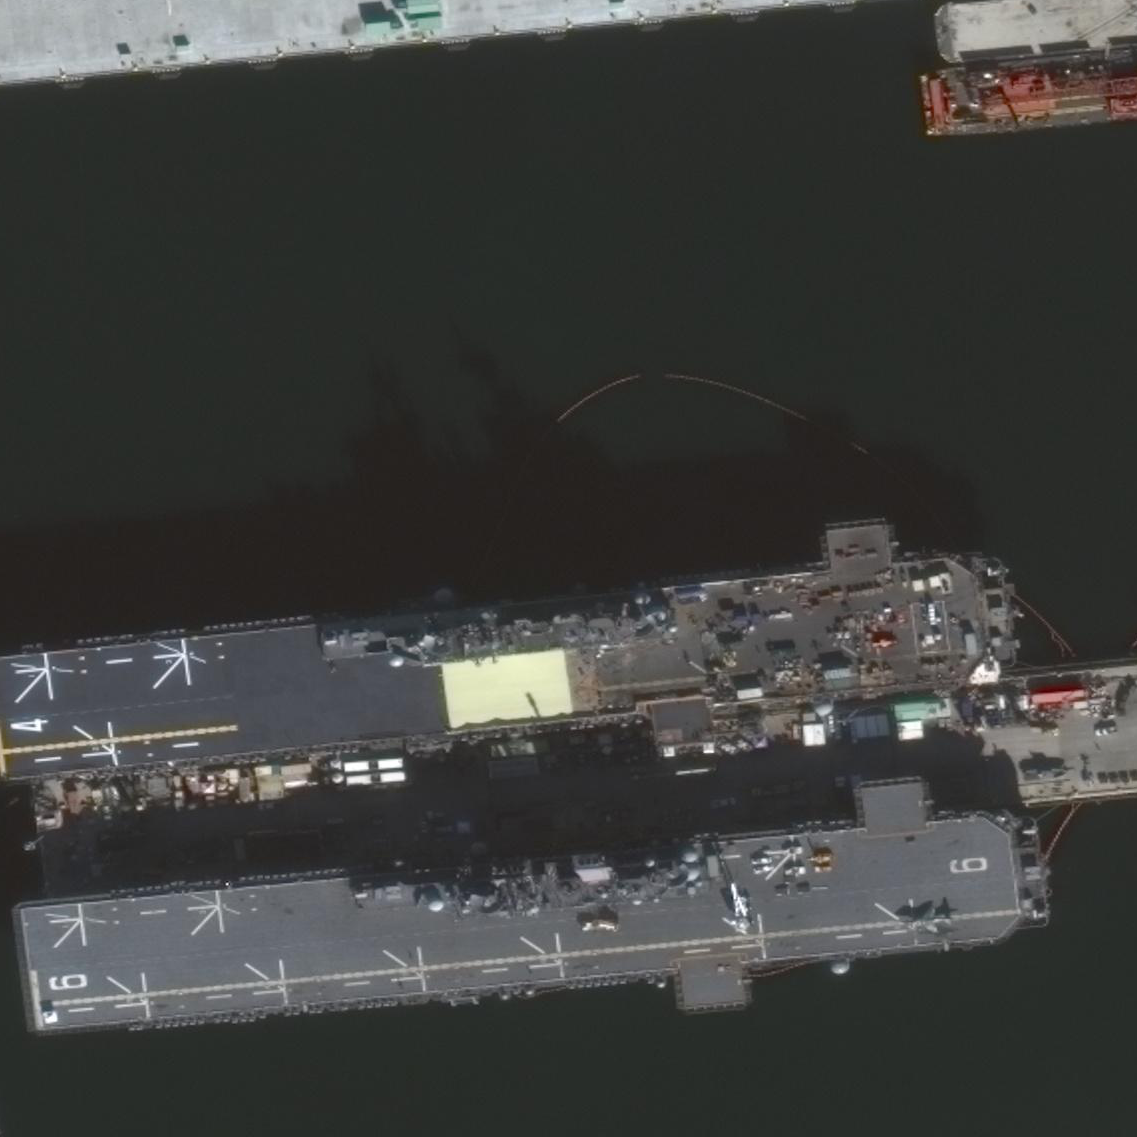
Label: assault